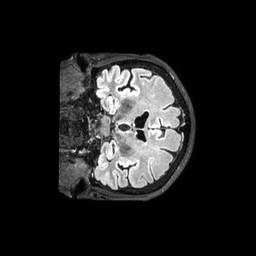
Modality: FLAIR
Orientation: coronal
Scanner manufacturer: philips
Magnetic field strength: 3 T
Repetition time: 4.8 s
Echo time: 0.34 s